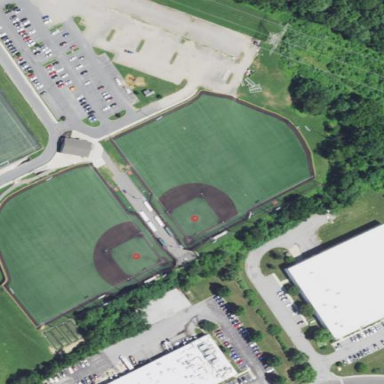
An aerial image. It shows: Baseball pitch for leisure land activities.